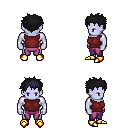
a pixel art fantasy rpg character, male body template, dark elf, purple skin, maroon sleeveless shirt, magenta pants, raven bedhead hairstyle, gold boots, four views (front, back, left, right), 2x2 character sprite sheet, small pixel art, hard edges, no anti-aliasing